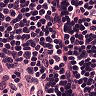
Metastatic tissue present: no